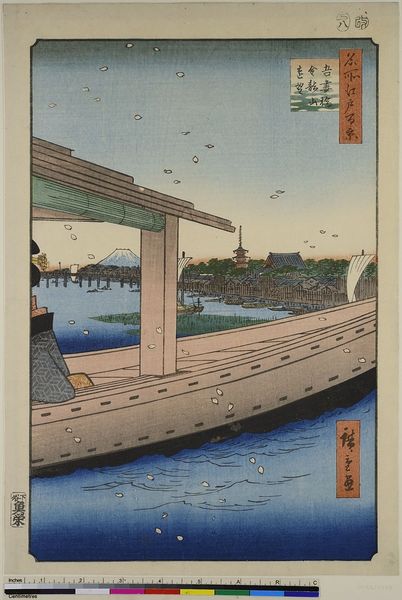
Titel: Der Kiyomizu Tempel und der Shinobazu-See in Ueno, Blatt 11 aus der Serie: 100 berühmte Ansichten von Edo
Künstler: Utagawa Hiroshige
Standort: Hamburg
Institution: Museum für Kunst und Gewerbe Hamburg
Schlagwörter: berg, blau, blätter, himmel, meer, wasser, aquarell, landschaft, see, stadt, ufer, holz, orange, zeichen, zeichnung, blüten, dach, schnee, bild, wind, blatt, person, boot, turm, holzschnitt, japan, schiff, segelschiffe, wellen, berge, gebirge, japanisch, stege, stadtansicht, blütenblätter, vulkan, asien, druckgraphik, druckgrafik, bast, chinesisch, china, pergament, briefmarke, tempel, viadukt, zeit, farbholzschnitt, spielkarte, hausboot, edo, fuji, reproduktionen, volcano, alte stadtansicht, farbskala, druckerzeugnisse, budhismus, koreanisch, alte ansicht, brücke, aquädukt, ukiyo, volcan